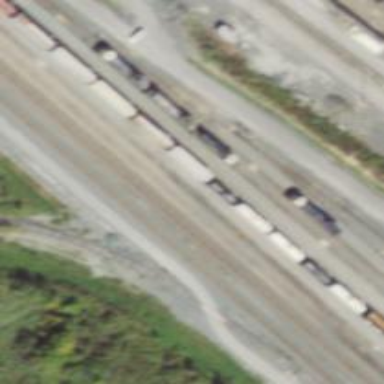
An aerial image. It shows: Railway yard in service.